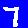
Digit: 7